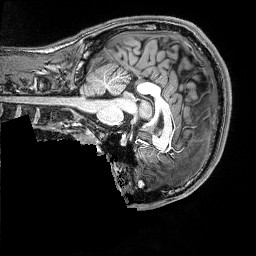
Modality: T1w
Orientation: sagittal
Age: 19
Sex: male